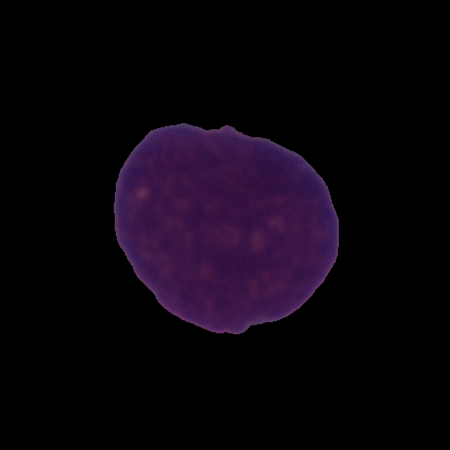
Label: cancer